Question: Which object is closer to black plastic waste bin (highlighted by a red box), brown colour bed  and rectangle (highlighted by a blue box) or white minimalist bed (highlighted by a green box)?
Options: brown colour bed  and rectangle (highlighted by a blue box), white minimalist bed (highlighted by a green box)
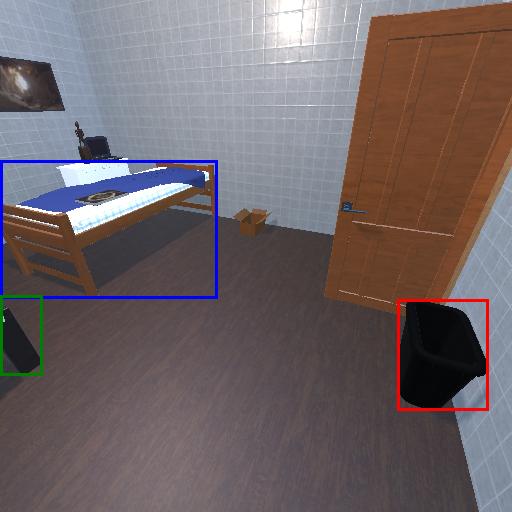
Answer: brown colour bed  and rectangle (highlighted by a blue box)